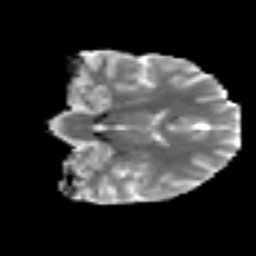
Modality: MD
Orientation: coronal
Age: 33
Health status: ill
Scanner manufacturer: philips
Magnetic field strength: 3 T
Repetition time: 9 s
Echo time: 0.127 s